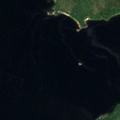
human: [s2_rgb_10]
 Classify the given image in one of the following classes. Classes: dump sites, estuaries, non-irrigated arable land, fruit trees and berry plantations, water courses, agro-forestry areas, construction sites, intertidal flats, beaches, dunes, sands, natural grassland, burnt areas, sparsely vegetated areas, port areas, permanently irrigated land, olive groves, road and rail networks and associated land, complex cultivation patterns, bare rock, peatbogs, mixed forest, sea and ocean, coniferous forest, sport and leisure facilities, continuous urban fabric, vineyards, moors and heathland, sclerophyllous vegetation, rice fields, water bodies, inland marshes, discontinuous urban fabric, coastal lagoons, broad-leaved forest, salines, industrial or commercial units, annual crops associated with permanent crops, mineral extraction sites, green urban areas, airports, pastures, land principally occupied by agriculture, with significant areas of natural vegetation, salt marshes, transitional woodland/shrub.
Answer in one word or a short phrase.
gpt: coniferous forest, water bodies